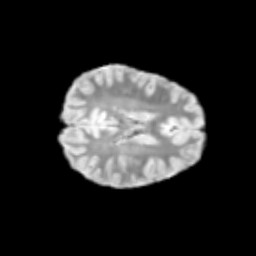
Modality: T2w
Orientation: axial
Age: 9
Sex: female
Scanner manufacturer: siemens
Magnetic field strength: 3 T
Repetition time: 3.8 s
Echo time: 0.07 s